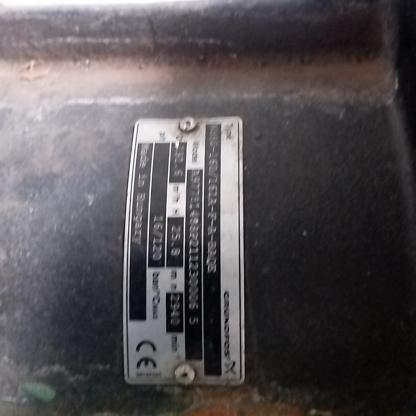
Klasa: tabliczka-znamionowa